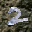
Label: 2